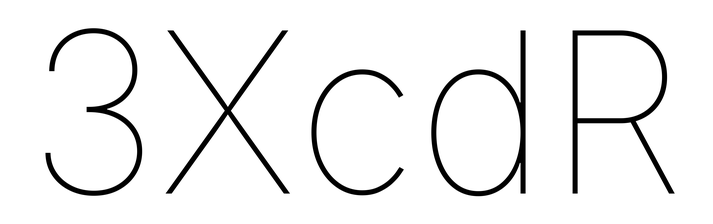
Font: Inter_Thin